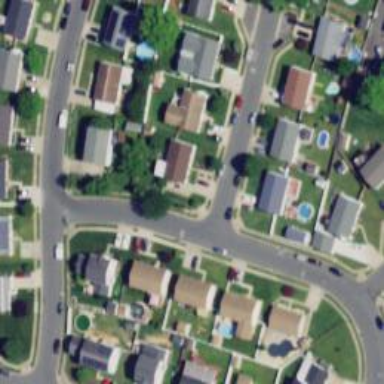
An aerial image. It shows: Neighborhood.